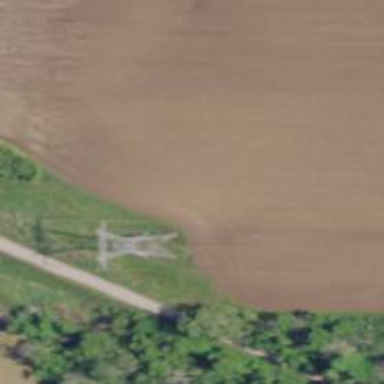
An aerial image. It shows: Lattice structure tower used for power distribution.